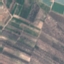
Label: PermanentCrop